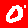
Digit: 0